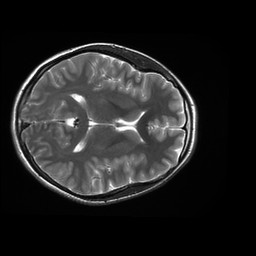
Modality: T2w
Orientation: axial
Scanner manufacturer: ge
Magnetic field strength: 3 T
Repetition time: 6.255 s
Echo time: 0.1014 s